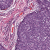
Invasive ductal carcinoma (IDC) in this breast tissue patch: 0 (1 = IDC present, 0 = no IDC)